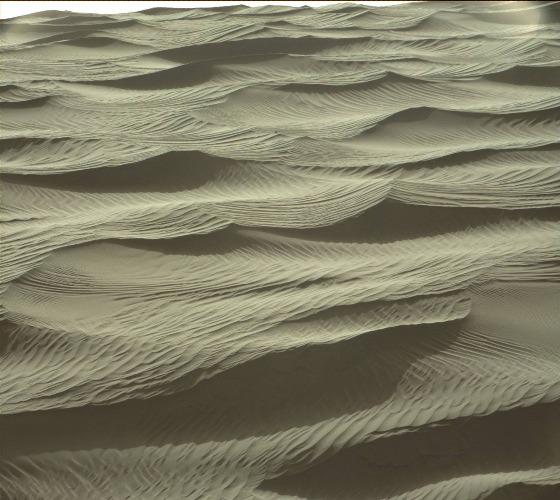
Terrain classes present: Gravel / Sand / Soil, Shadow